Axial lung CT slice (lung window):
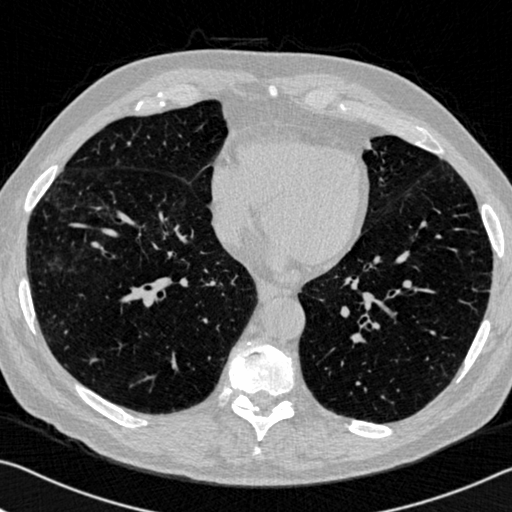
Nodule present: no